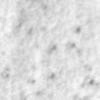
Label: no_change